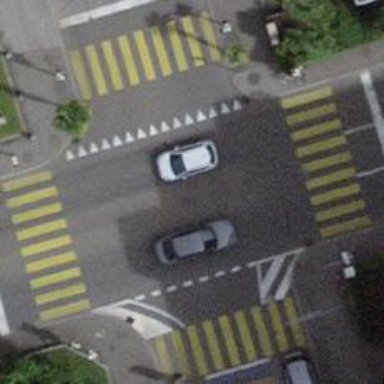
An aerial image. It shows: Road with traffic signals.